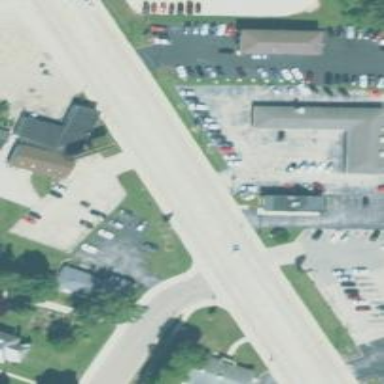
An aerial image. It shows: Crossing road.